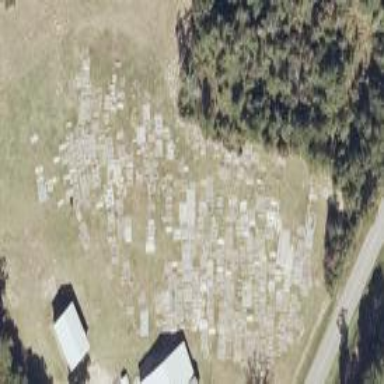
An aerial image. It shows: Cemetery.